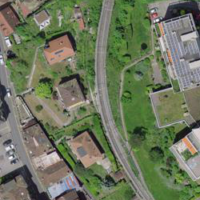
EUNIS habitat code: 54
Species observed at this site:
Columba livia
Passer montanus